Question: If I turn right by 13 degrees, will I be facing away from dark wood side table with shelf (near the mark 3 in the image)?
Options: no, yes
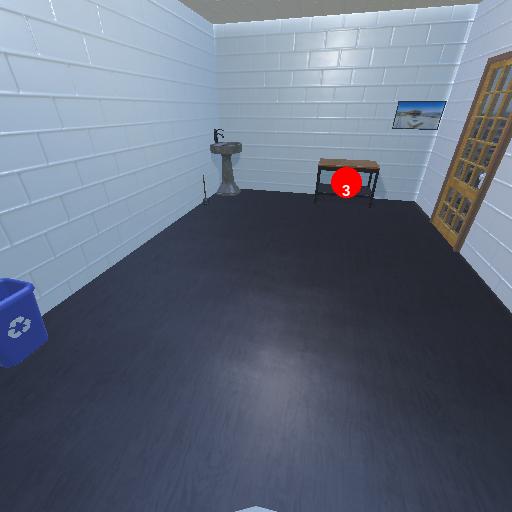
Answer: no